Question: '''
string Path = @"c:\Database\Mydatabase.db";
string myConnectionString = "Provider=Microsoft.Jet.OLEDB.4.0;Data Source=" + Path + ";Extended Properties=Paradox 5.x;";
// Define the database query
string mySelectQuery = "SELECT id,name FROM people WHERE id < 3;";
// Create a database connection object using the connection string
OleDbConnection myConnection = new OleDbConnection(myConnectionString);
// Create a database command on the connection using query
OleDbCommand myCommand = new OleDbCommand(mySelectQuery, myConnection);
// Open the connection
myCommand.Connection.Open();
// Create a database reader
OleDbDataReader myReader = myCommand.ExecuteReader(CommandBehavior.CloseConnection);
'''
The Error is at myCommand.Connection.Open(); and it says:
'c:\Database\Mydatabase.db' is not a valid path. Make sure that the path name is spelled correctly and that you are connected to the server on which the file resides.
I am trying to read a .db file in C#. However, I am getting an error, I am sure that file is located there, the error does not make sense for me. Could you please help me ? Or How can I read a .db(paradox) database file in C# ?
string Path = @"c:\Database";
The Error for this case is "The Microsoft Jet database engine could not find the object 'people'. Make sure the object exists and that you spell its name and the path name correctly."
If I change it like that, How can C# find which database file is gonna be used ? Since, I did not specify file name which is "Mydatabase.db" at anywhere

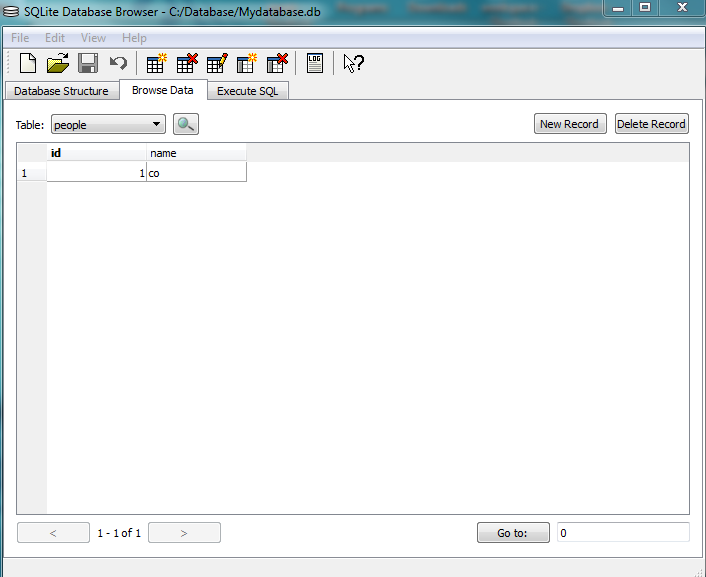
Answer: Confirmed it is an SQLite database, I just downloaded it on my phone and viewed it with an SQLite viewer.
---
You will need to download an ADO.NET provider for SQLite:
"Official" version (from SQLite, not MS)
<URL>
Older version
<URL>